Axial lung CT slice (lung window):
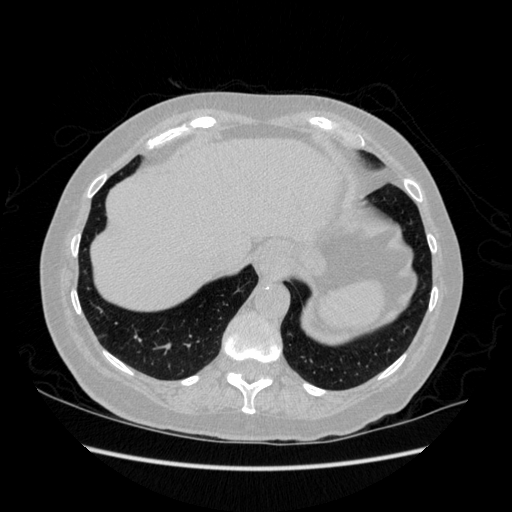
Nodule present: no